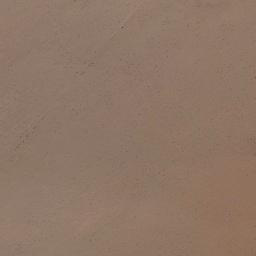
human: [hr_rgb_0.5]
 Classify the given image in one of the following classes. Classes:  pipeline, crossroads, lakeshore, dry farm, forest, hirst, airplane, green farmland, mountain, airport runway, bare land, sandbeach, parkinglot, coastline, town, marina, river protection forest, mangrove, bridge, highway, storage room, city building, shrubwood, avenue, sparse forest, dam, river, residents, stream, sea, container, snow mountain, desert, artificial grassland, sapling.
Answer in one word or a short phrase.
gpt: bare land